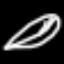
Label: leaf